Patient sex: M
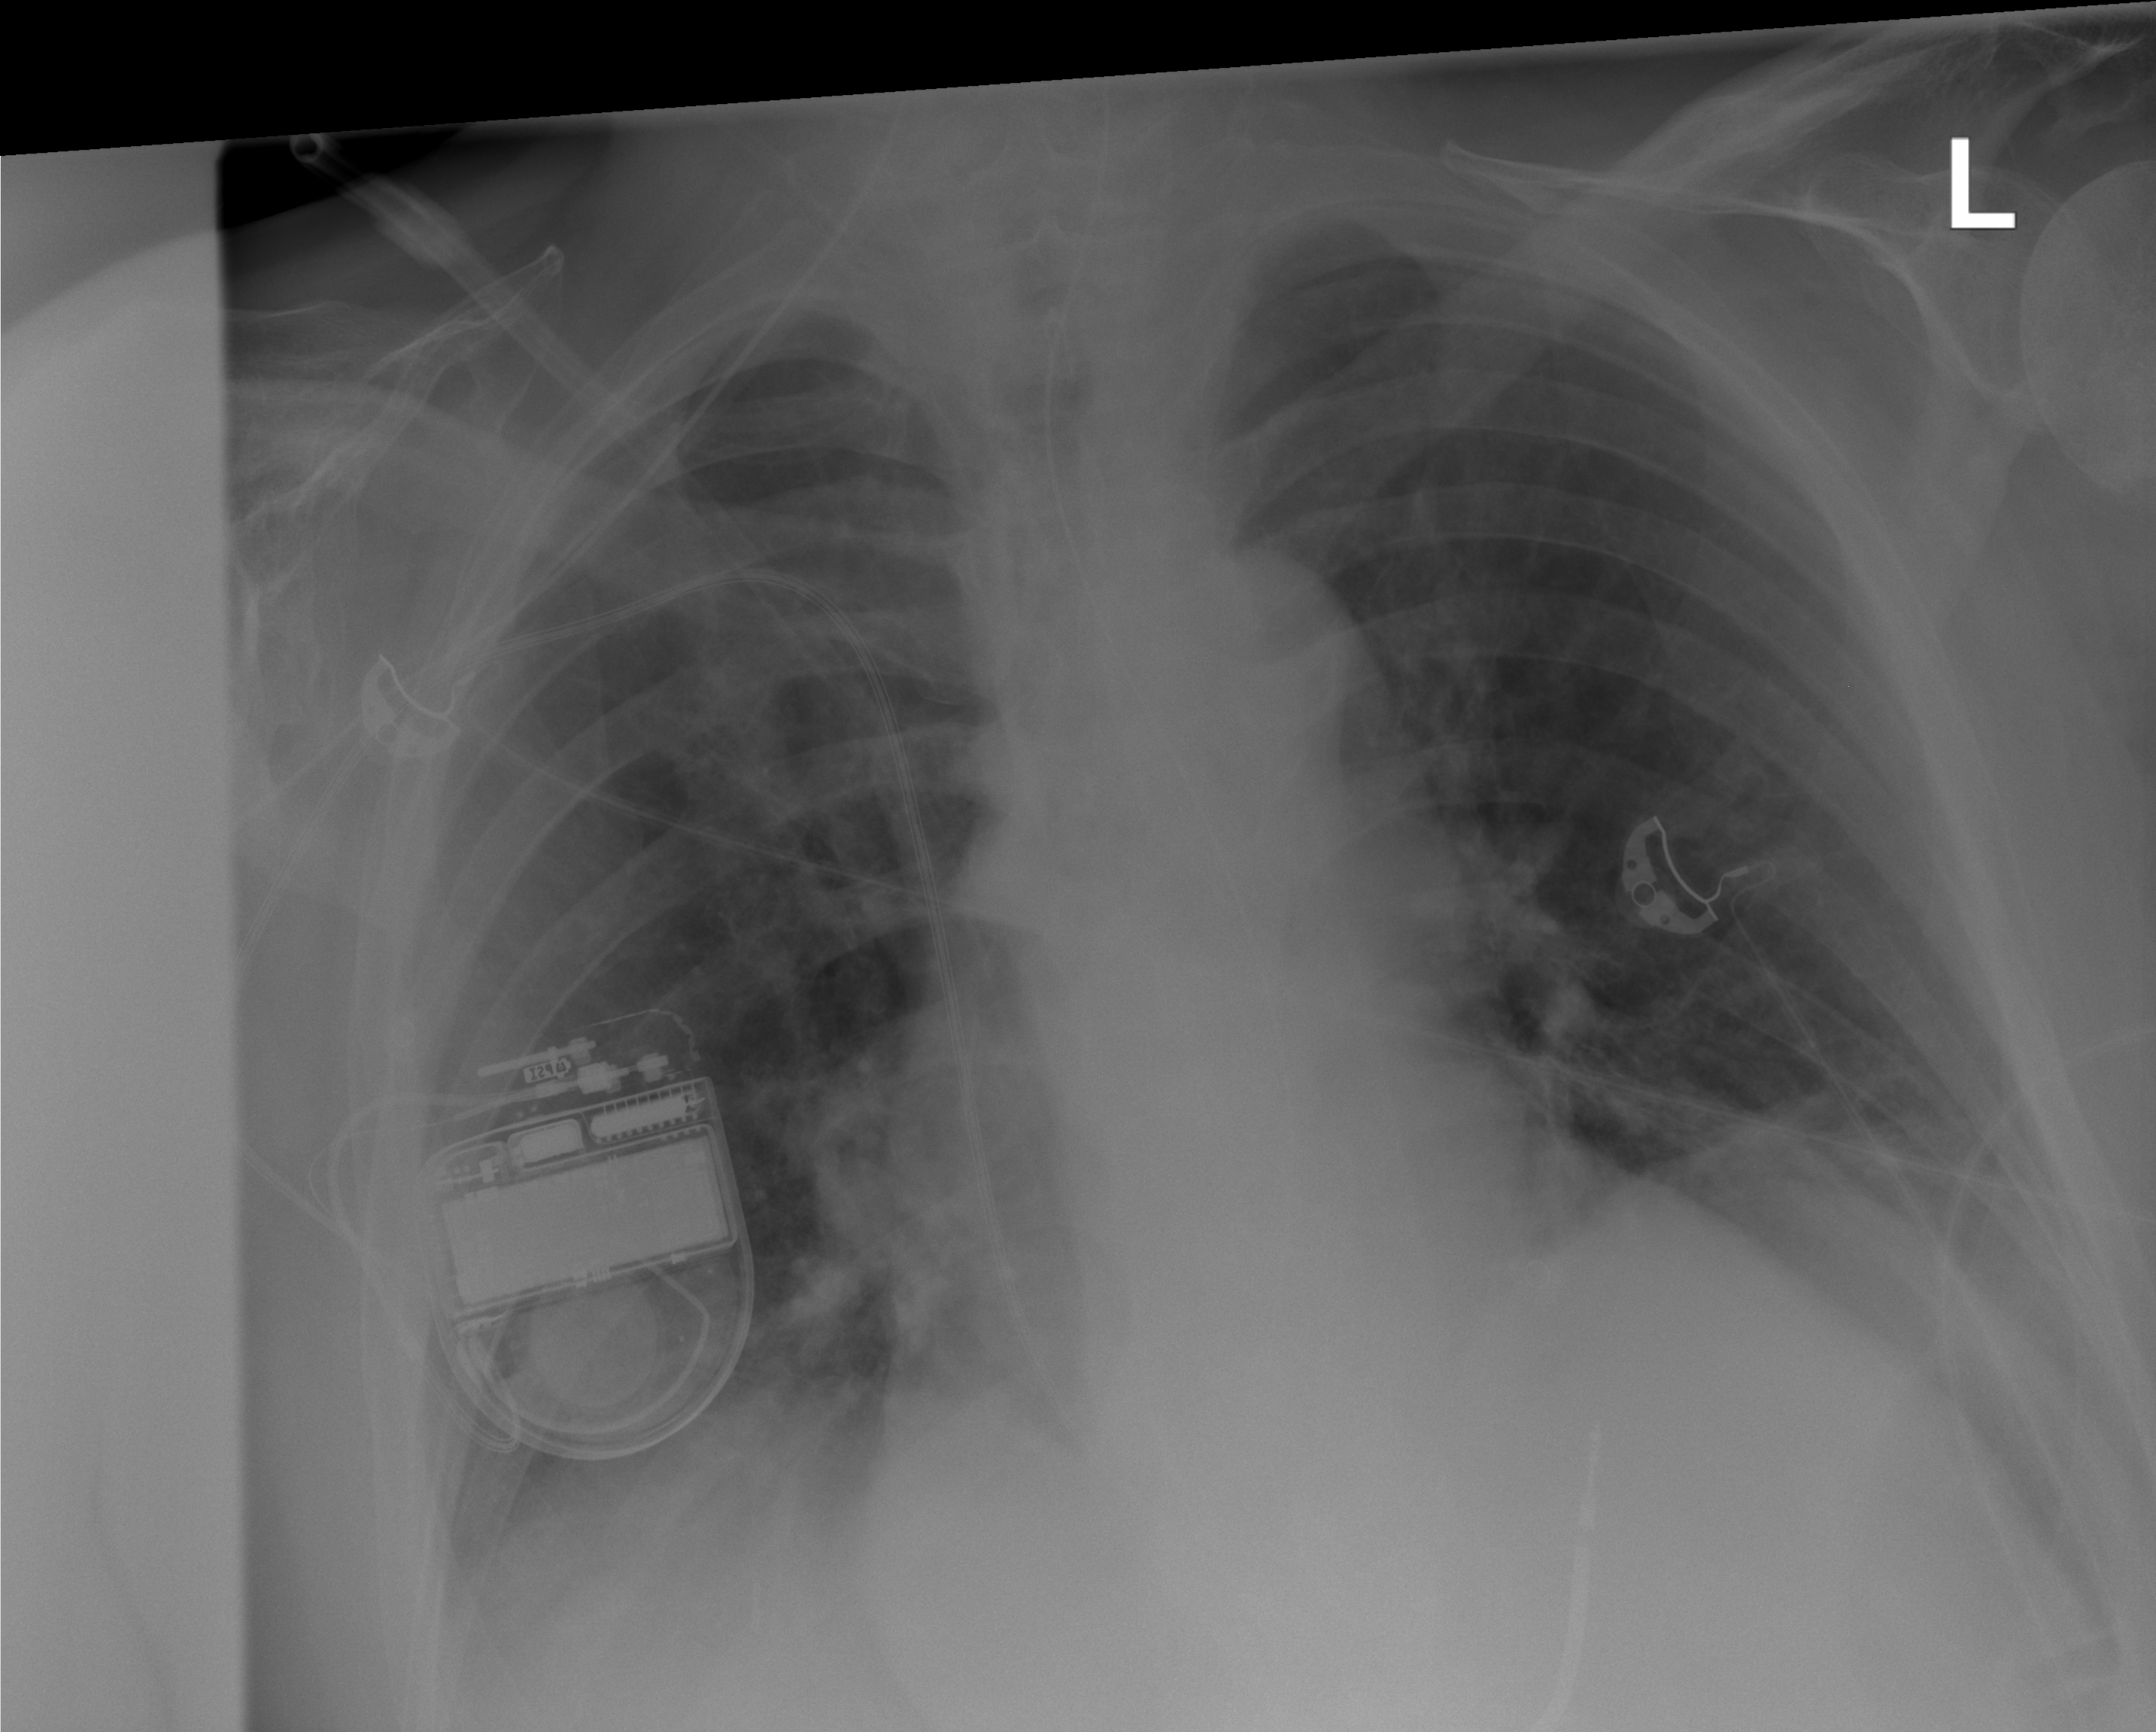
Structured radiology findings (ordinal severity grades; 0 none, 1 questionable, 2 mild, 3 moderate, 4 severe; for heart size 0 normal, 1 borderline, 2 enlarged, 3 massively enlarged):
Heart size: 0
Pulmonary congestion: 0
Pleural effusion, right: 2
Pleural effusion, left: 1
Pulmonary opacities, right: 0
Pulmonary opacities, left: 0
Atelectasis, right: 0
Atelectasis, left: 0